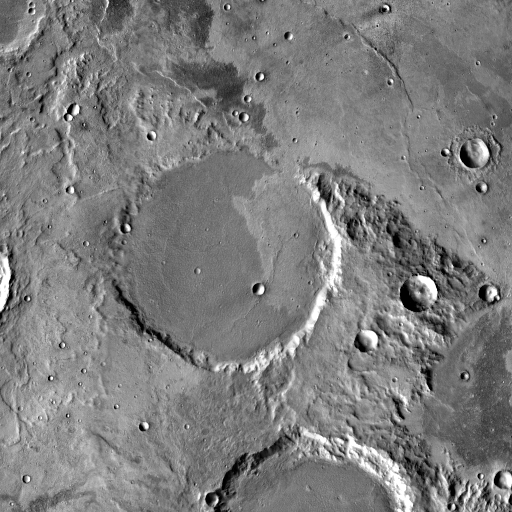
Crater classes present: Background, Other, Buried, Secondary